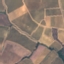
Label: PermanentCrop